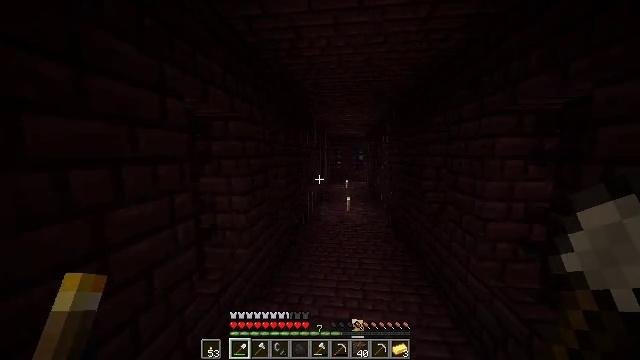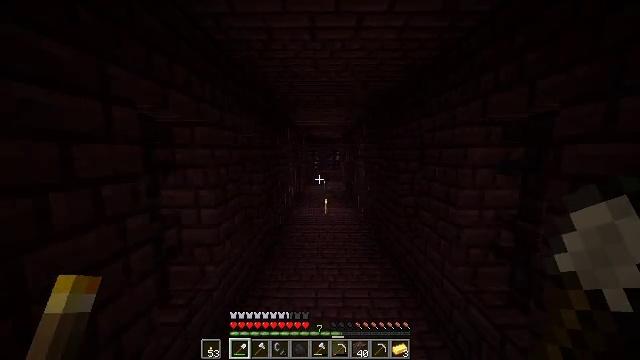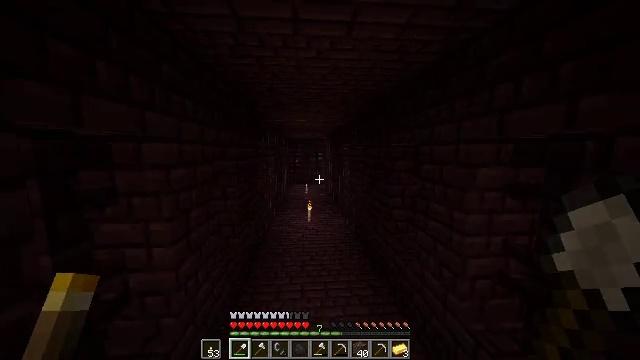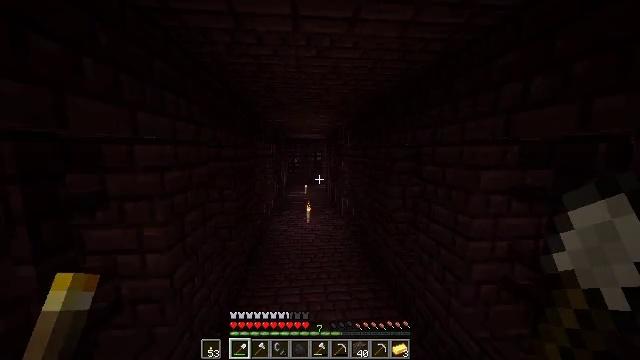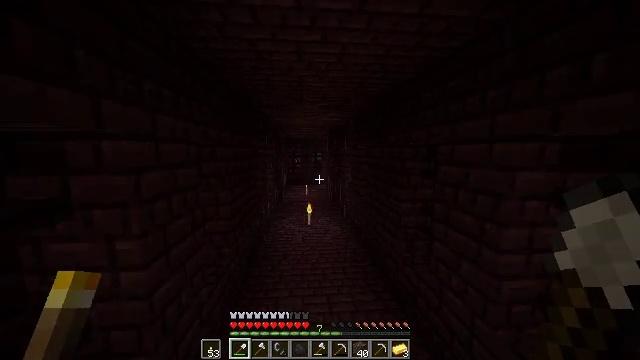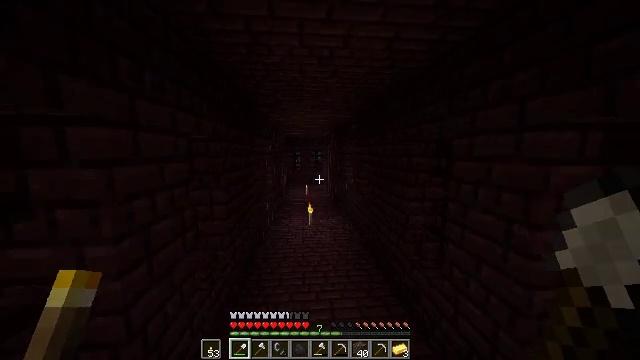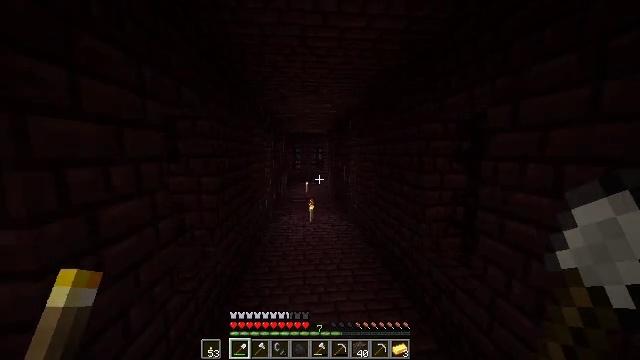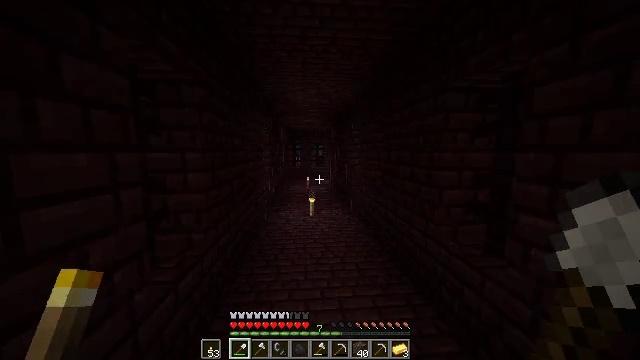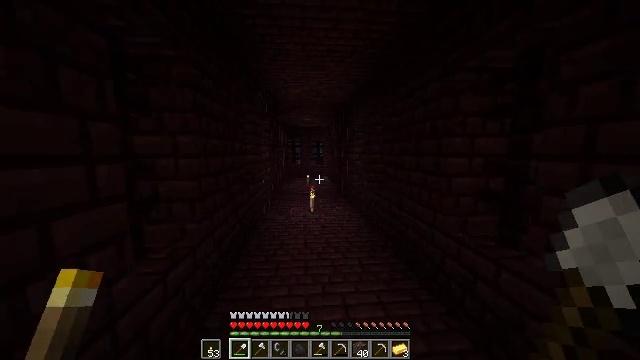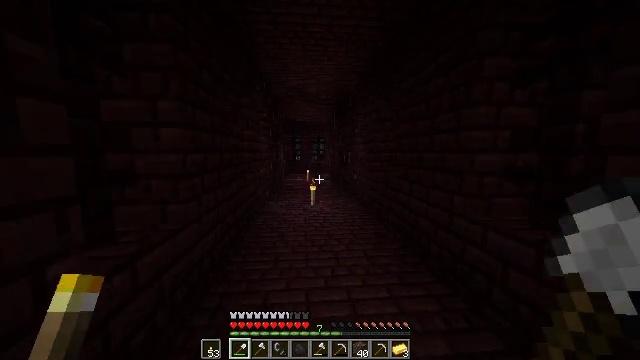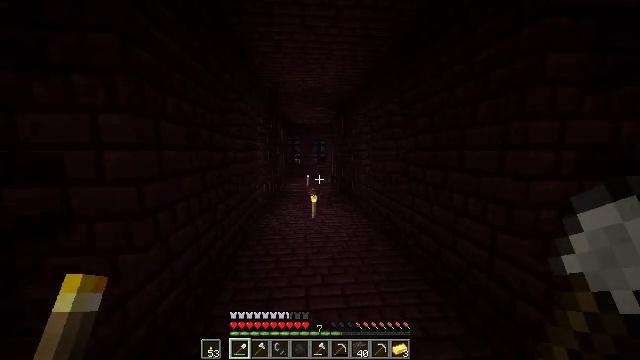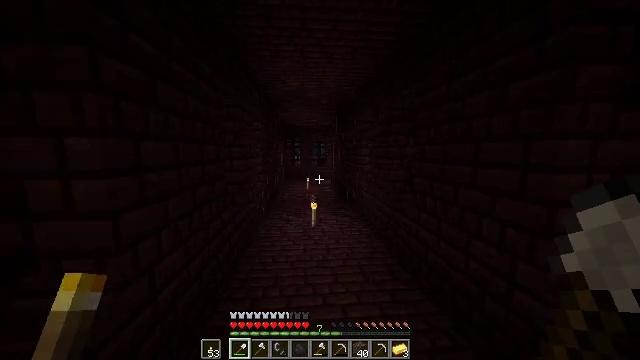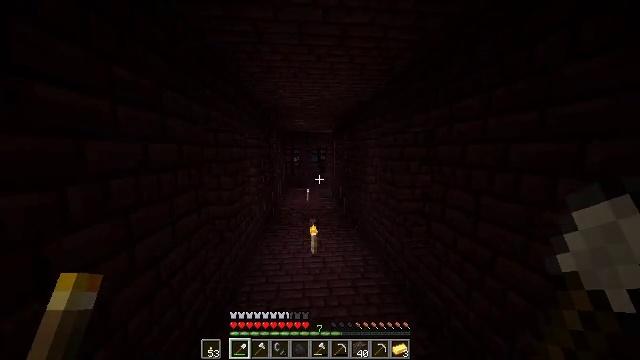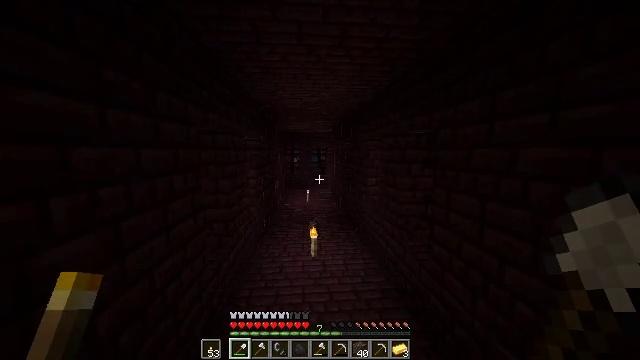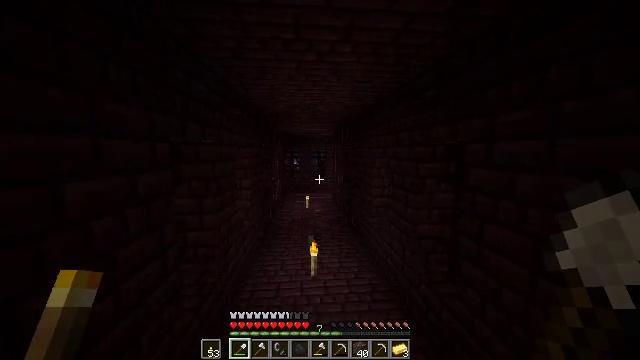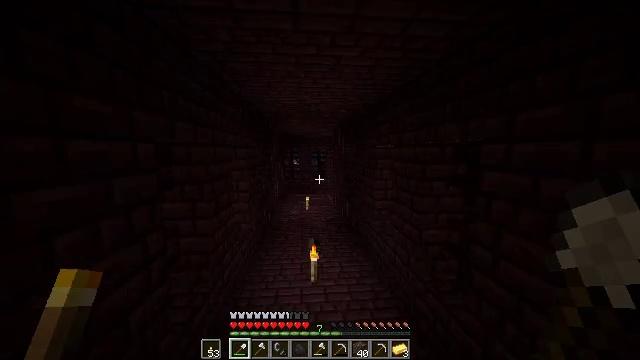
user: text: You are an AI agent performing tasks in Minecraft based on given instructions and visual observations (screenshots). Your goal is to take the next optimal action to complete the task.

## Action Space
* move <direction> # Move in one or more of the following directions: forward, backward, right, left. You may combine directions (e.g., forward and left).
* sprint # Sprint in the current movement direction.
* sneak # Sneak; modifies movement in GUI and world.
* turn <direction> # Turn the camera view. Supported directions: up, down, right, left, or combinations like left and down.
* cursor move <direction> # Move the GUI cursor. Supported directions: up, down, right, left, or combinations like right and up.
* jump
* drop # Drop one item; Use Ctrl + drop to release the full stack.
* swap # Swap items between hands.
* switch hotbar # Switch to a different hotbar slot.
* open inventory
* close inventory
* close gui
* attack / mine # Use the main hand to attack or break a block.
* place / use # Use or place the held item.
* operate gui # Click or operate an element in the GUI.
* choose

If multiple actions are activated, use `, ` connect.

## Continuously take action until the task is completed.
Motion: motion action
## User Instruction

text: Hunt the magma cube.
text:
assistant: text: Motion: move forward, turn right, jump
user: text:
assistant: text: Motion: move forward, turn right, jump
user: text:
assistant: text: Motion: move forward, jump
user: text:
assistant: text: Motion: move forward, jump
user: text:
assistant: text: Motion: move forward, jump
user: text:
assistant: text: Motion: move forward, jump
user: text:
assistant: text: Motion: move forward, sprint, jump
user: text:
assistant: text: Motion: move forward, sprint, jump
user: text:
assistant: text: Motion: move forward, sprint, jump
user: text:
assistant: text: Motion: move forward, jump
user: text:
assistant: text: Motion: move forward, jump
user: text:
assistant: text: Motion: move forward, jump
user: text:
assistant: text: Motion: move forward, jump
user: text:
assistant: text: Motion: move forward, jump
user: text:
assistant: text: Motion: move forward, sprint, jump
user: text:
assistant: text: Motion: move forward, sprint, jump
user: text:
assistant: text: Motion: move forward, sprint, turn left and down, jump
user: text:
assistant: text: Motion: move forward, sprint, turn left and down, jump
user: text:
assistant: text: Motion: move forward, turn left and down, jump
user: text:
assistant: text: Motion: move forward, jump
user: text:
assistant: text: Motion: move forward, jump
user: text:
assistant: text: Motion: move forward, jump
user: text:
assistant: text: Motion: move forward, sprint, jump
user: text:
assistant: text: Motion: move forward, sprint, jump
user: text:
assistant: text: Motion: move forward, sprint, jump
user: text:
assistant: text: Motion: move forward, sprint, jump
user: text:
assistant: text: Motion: move forward, jump
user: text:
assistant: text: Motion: move forward, jump
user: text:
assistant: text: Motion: move forward, jump
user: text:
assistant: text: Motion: move forward, jump